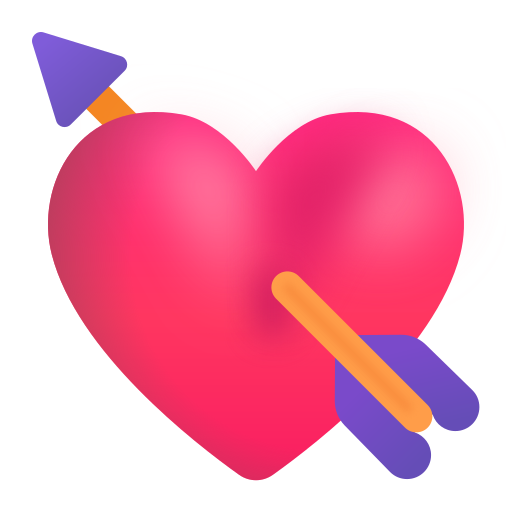
heart with arrow color